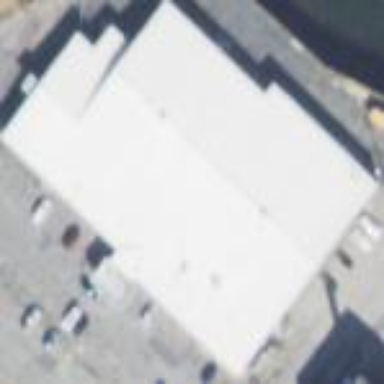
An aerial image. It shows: Building that houses bowling alley.